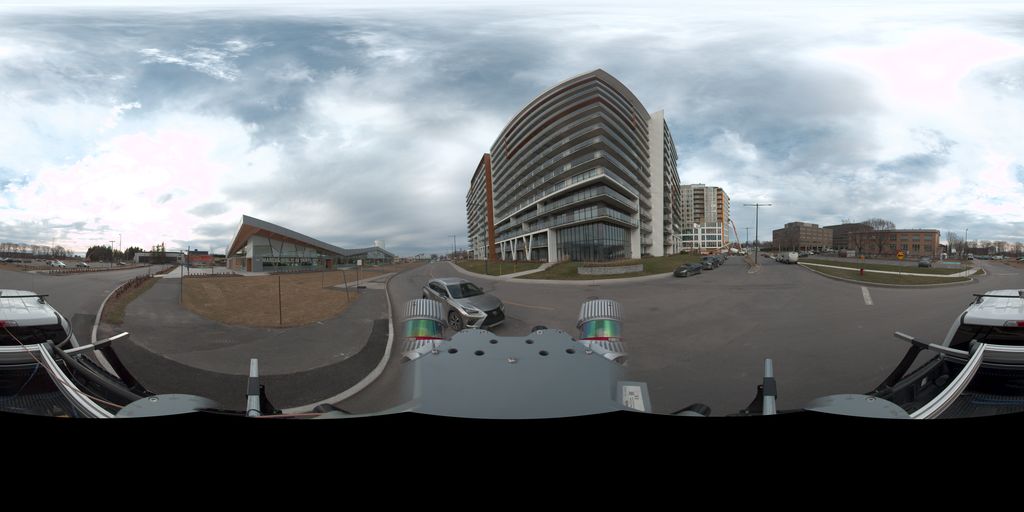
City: quebec_city